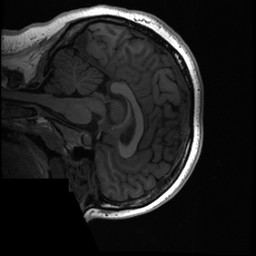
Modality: T1w
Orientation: sagittal
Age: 23
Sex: female